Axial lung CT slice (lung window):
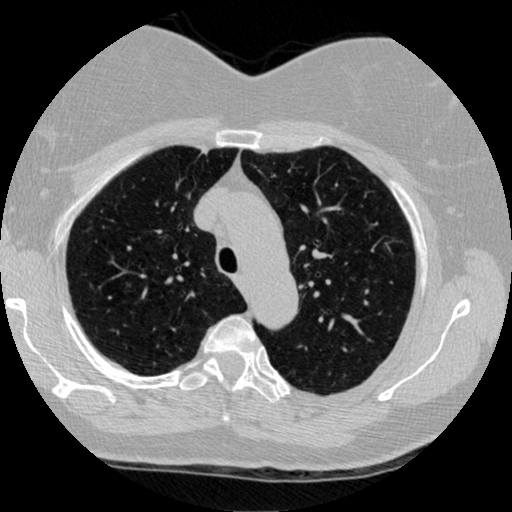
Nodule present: no